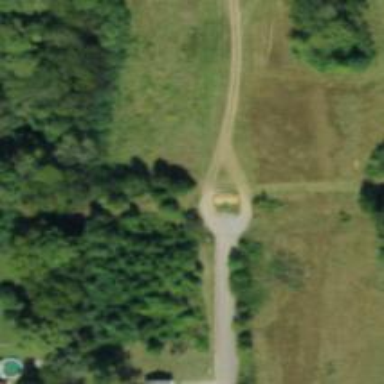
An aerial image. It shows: Turning circle on the road.